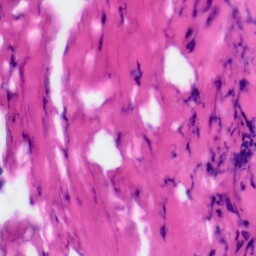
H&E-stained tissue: Tonsil